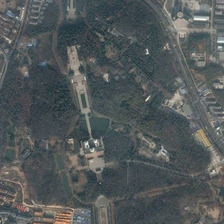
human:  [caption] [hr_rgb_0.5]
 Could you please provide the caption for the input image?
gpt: a lot of green trees .

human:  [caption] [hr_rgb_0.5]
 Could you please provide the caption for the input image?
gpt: there are many green trees in a park .

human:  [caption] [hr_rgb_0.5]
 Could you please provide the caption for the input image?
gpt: many green trees are around a pond in a park near some buildings .

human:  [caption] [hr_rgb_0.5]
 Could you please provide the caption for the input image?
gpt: many green trees are around a pond in a park near some buildings .

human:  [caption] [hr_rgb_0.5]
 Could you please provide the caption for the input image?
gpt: there are many green trees in a park .